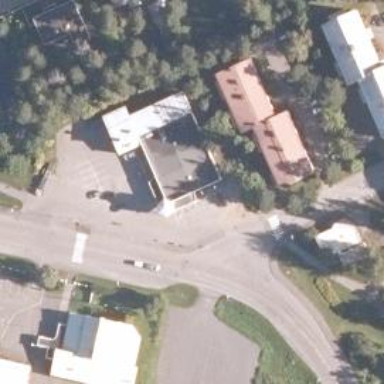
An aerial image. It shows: Convenience shop.